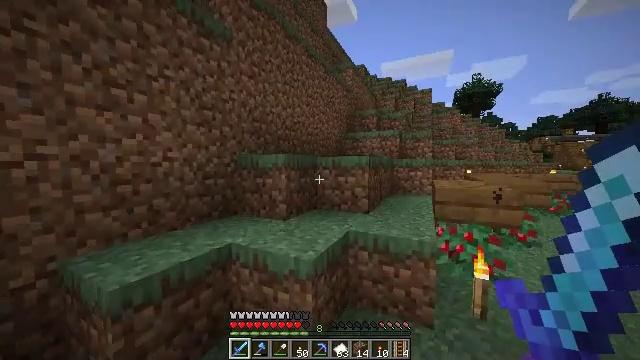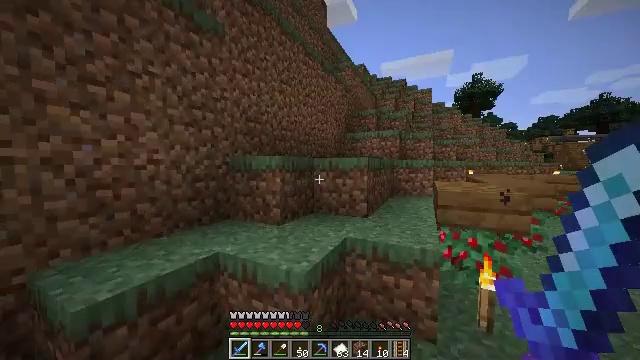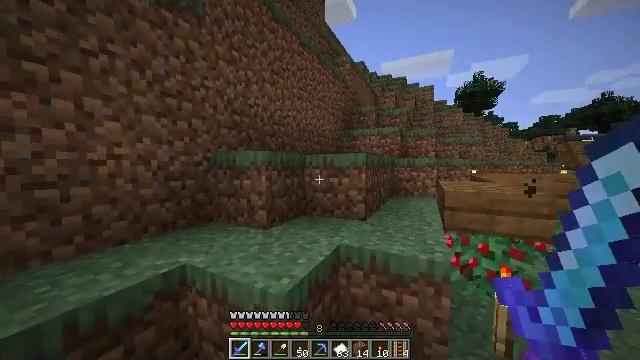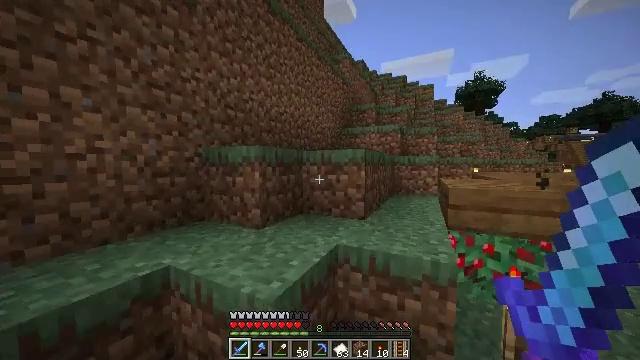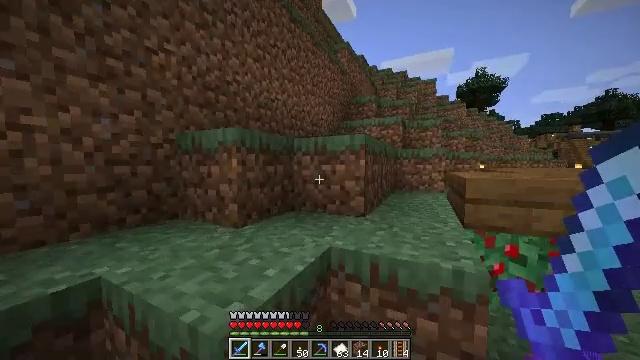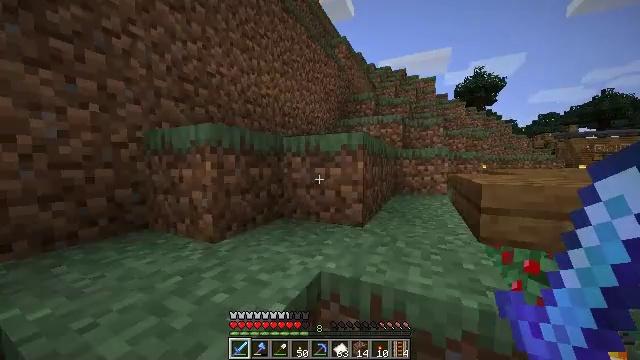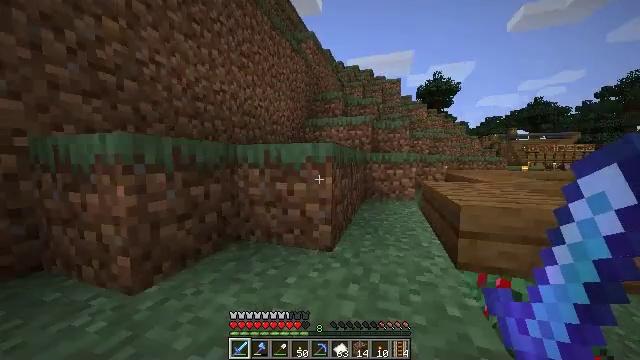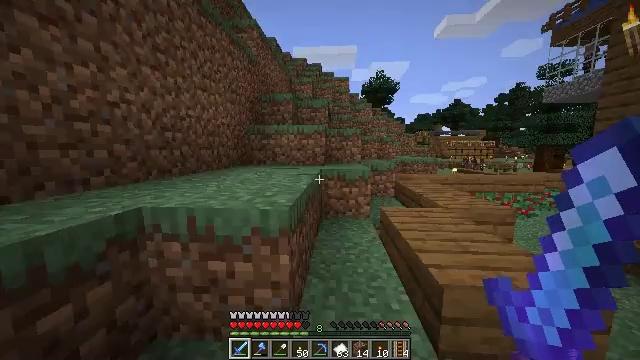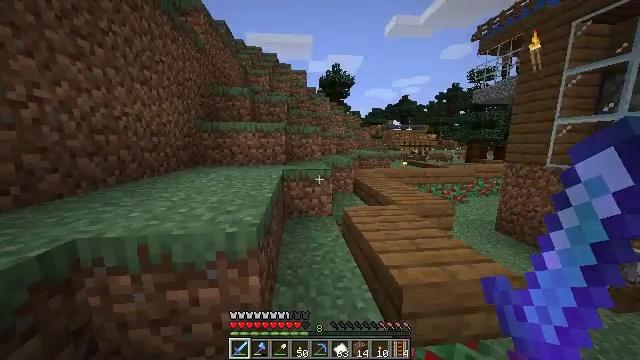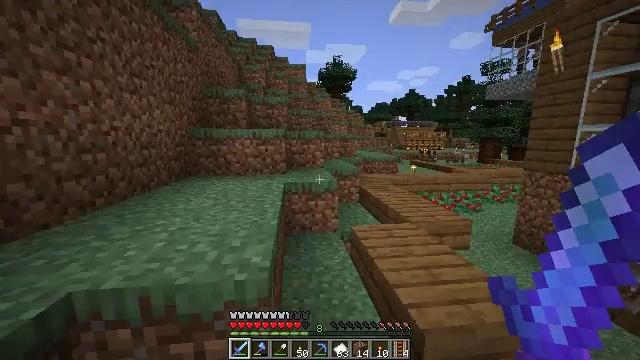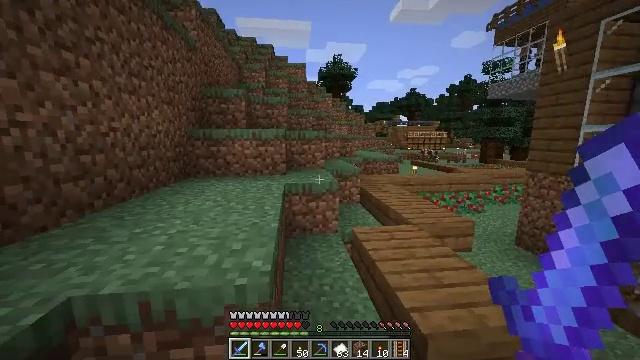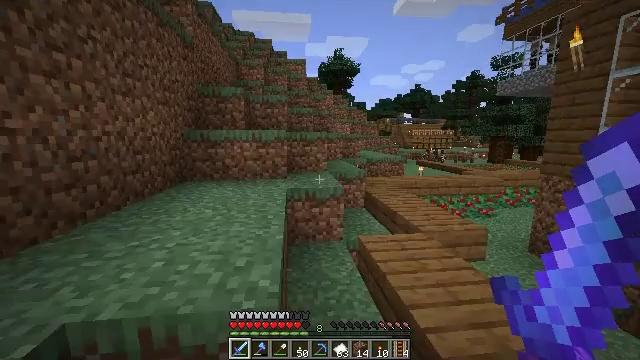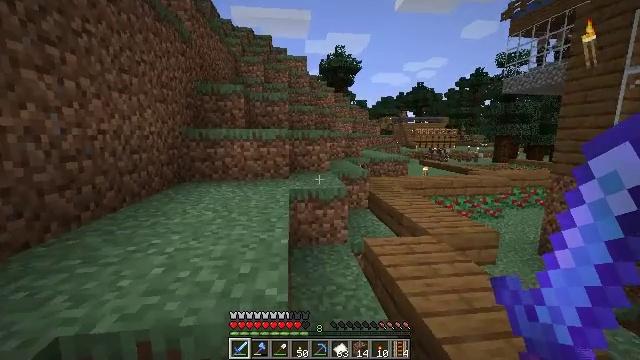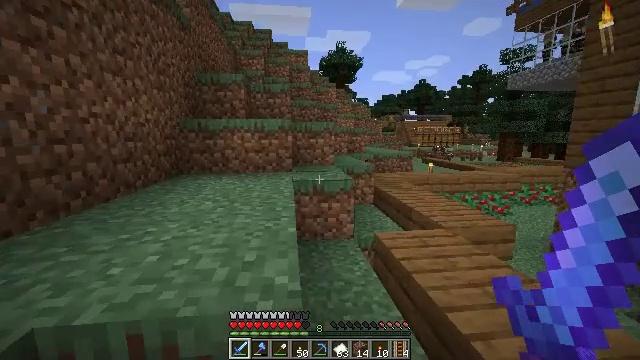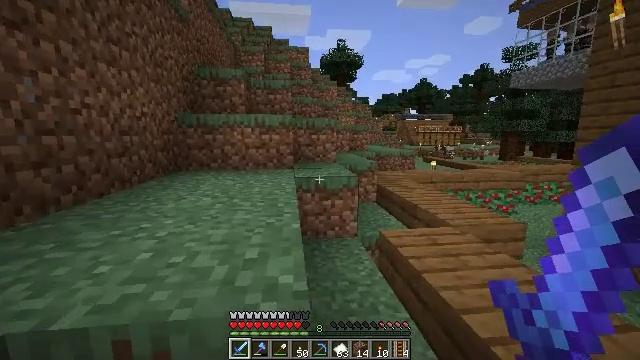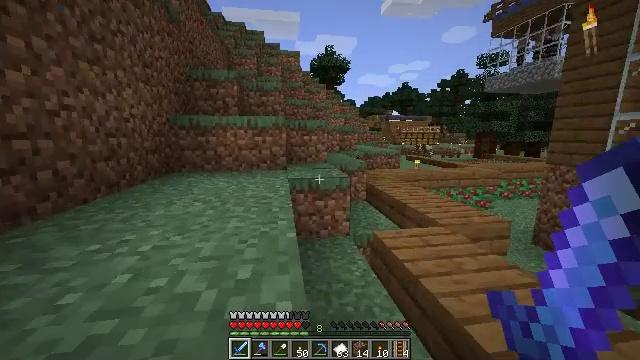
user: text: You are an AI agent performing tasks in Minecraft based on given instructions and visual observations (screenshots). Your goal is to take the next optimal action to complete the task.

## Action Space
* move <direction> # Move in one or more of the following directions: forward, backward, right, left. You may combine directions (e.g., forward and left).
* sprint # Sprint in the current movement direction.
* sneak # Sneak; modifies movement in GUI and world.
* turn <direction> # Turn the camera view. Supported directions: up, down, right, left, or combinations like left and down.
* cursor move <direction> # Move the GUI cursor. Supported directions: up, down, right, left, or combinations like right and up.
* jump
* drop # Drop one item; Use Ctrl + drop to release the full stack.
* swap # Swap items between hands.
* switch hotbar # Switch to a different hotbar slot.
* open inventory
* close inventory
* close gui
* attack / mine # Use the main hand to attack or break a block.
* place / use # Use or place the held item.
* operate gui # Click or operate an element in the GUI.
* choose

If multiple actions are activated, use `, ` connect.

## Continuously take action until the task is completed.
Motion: motion action
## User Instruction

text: Collect paper and leather to make a book.
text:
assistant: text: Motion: move forward, jump
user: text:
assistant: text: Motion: move forward, jump
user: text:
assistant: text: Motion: move forward, jump
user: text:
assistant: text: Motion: move forward, sprint, jump
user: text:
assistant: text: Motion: move forward, sprint, jump
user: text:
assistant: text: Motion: move forward, sprint, turn right and down, jump
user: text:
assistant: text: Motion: move forward, sprint, turn right and down, jump
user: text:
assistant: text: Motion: move forward, sprint, turn right and down, jump
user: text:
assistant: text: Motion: move forward, jump
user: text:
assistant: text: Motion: move forward, jump
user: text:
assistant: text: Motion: move forward, jump
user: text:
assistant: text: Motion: move forward, jump
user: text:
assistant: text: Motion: move forward, jump
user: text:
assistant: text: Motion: move forward, sprint, jump
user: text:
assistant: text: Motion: move forward, sprint, turn right, jump
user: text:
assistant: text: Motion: move forward, sprint, turn right and down, jump
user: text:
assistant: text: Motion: move forward, sprint, turn right, jump
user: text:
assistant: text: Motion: move forward, sprint, turn right, jump
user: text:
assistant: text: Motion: move forward, sprint, jump
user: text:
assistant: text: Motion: move forward, jump
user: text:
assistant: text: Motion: move forward, jump
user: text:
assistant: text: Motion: move forward, jump
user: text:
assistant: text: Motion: move forward, jump
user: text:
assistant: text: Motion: move forward, jump
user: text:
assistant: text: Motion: move forward, jump
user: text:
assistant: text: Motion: move forward, sprint, turn right, jump
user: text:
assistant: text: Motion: move forward, sprint, turn right, jump
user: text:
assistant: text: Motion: move forward, sprint, jump
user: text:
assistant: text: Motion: move forward, sprint, jump
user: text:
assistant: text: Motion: move forward, sprint, jump